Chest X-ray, PA view. Patient: 51 years old, sex M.
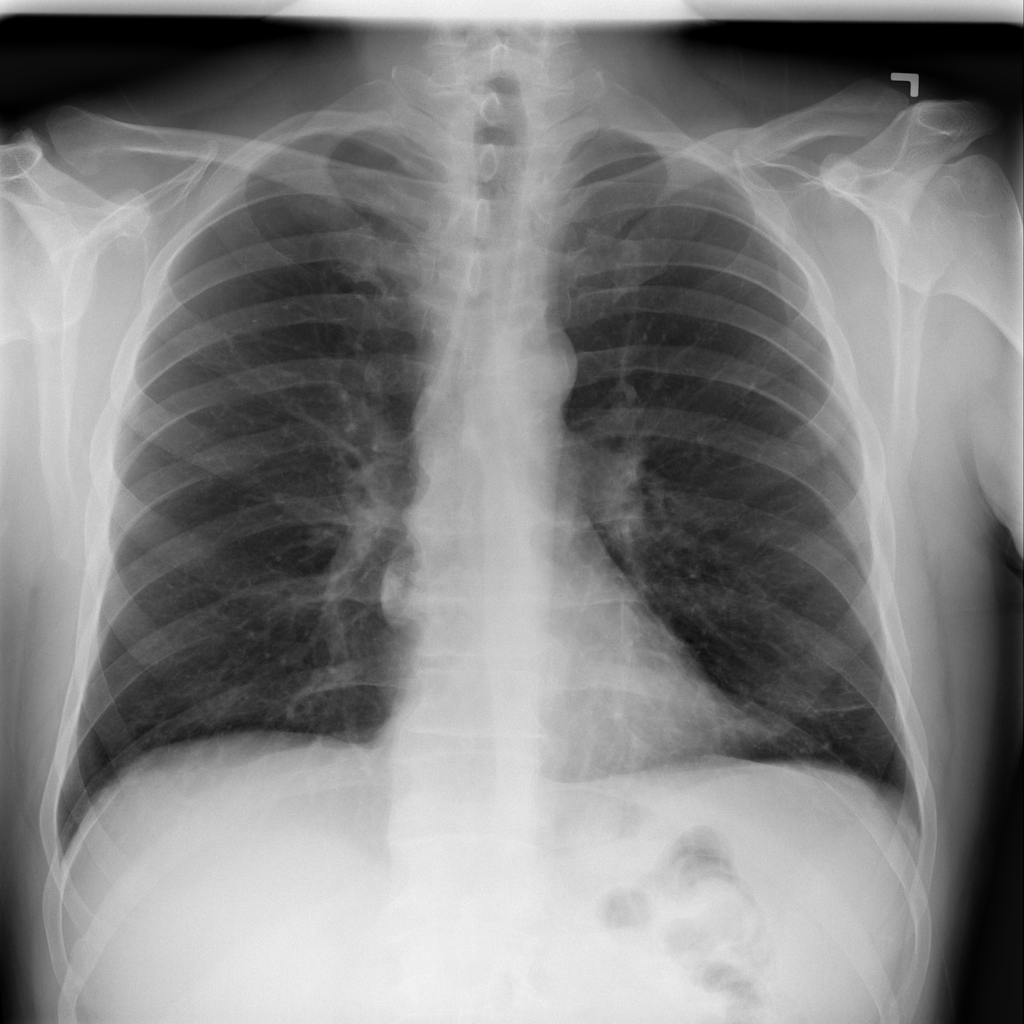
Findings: Atelectasis